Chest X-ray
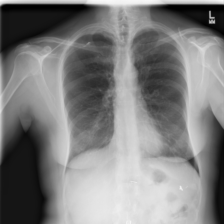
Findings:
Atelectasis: negative
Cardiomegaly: negative
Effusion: negative
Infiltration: negative
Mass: negative
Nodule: negative
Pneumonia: negative
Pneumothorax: negative
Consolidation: negative
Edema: negative
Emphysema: negative
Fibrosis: positive
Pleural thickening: negative
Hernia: negative